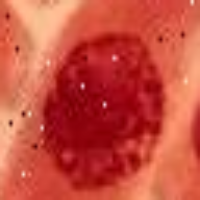
Label: prophase